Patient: sex F, age 70
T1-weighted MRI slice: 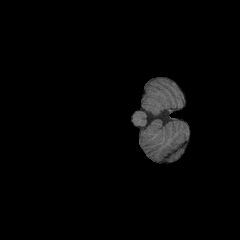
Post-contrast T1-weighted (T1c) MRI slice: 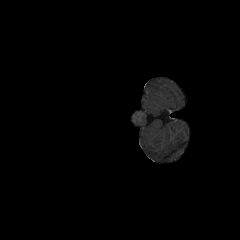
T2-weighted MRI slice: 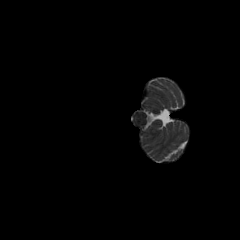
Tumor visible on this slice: no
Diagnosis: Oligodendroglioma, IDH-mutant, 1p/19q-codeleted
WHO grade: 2